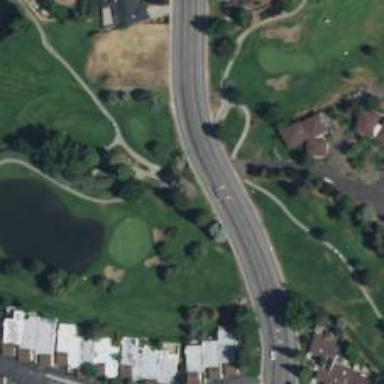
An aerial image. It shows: Residential area with golf cart path running through it.